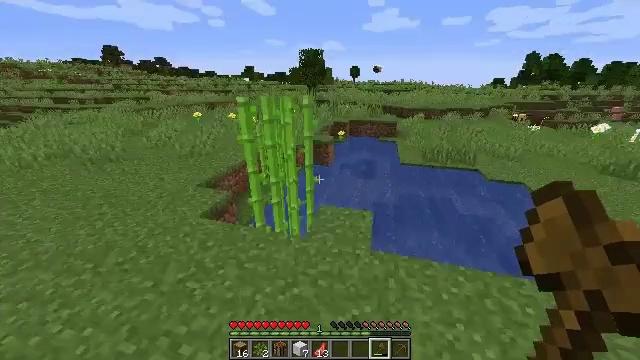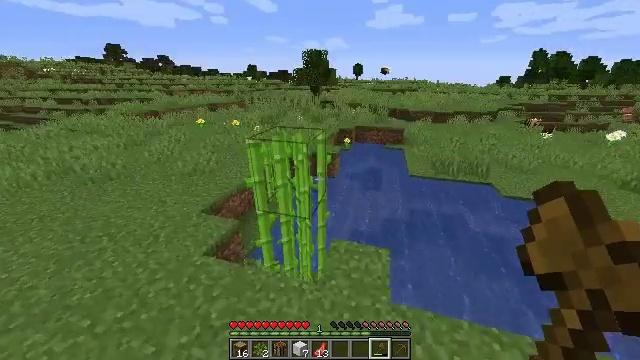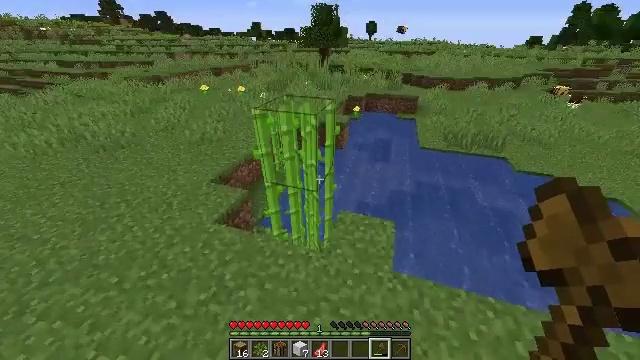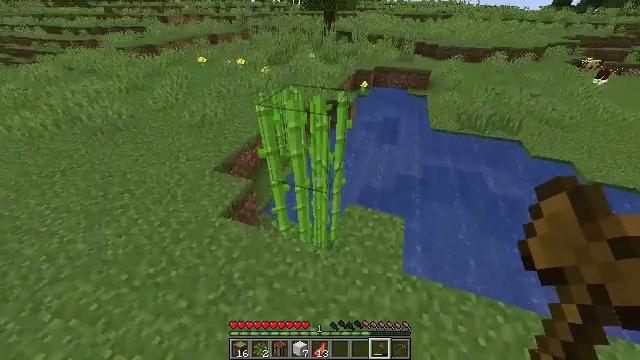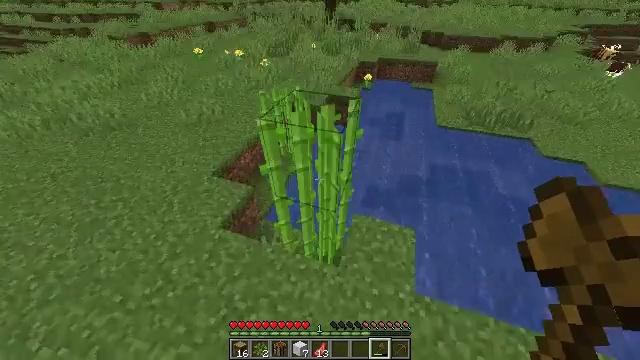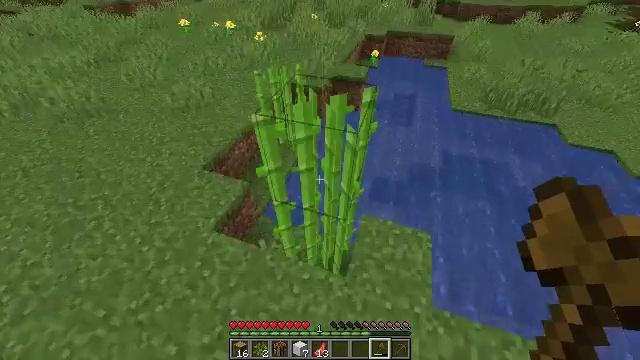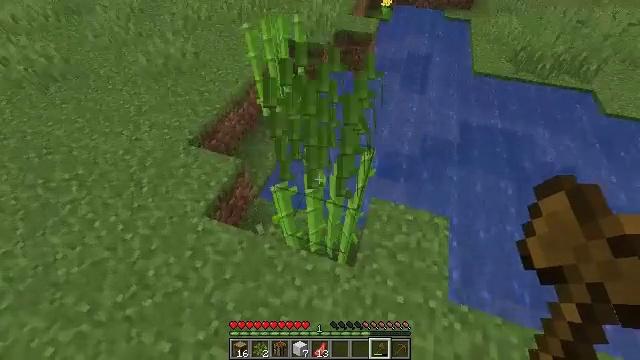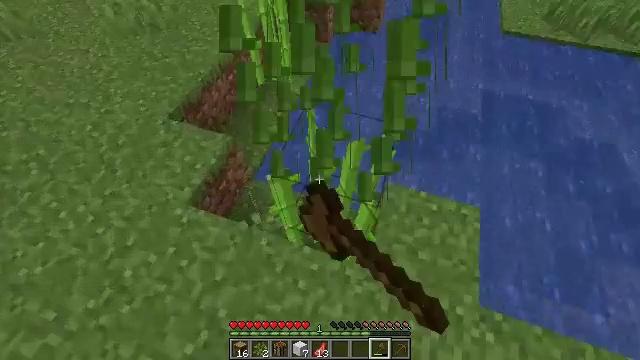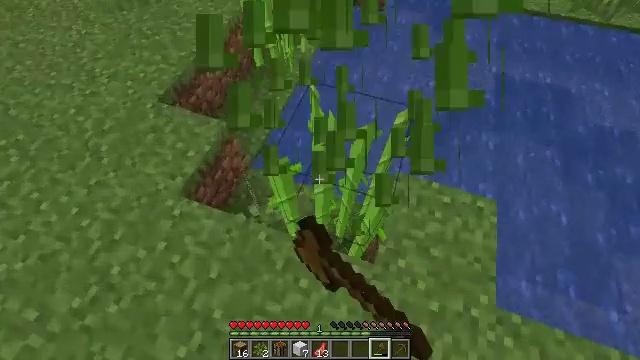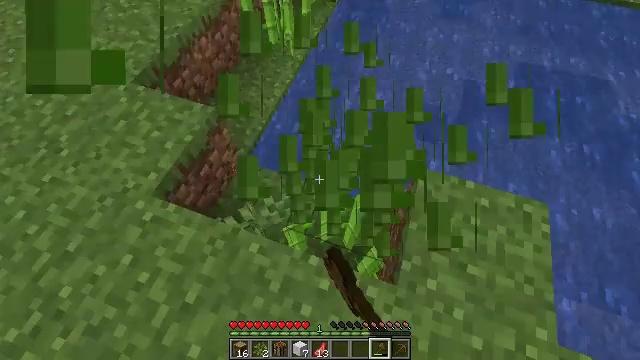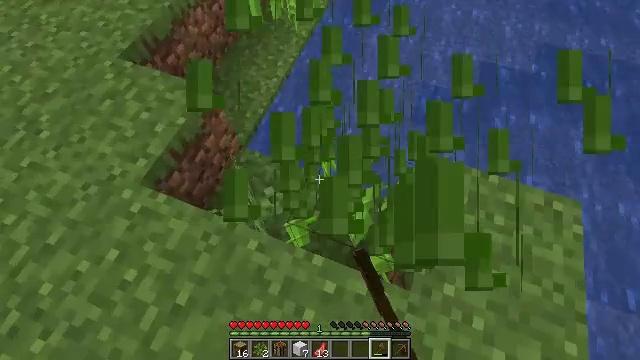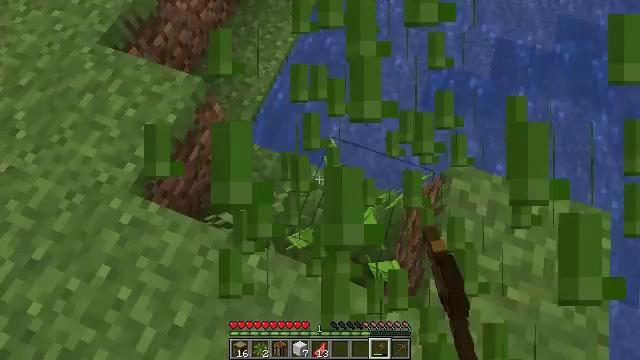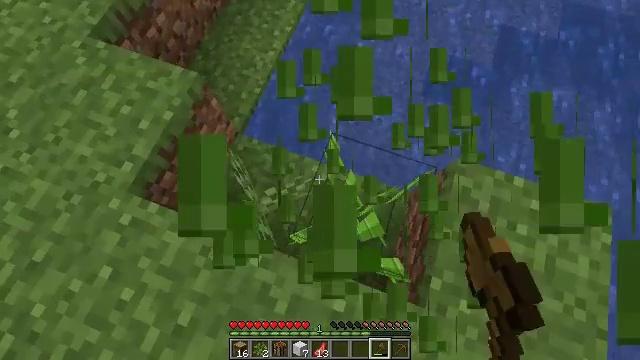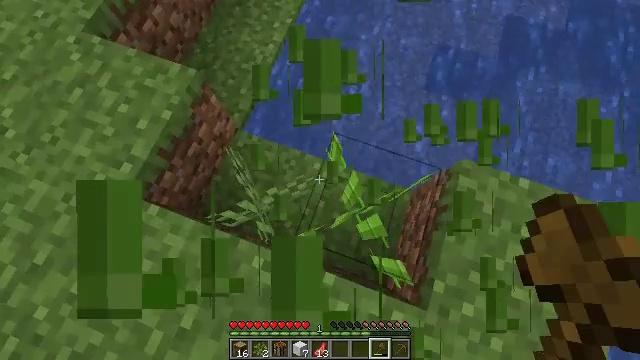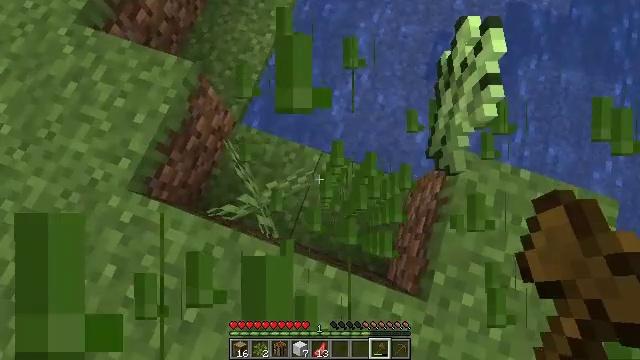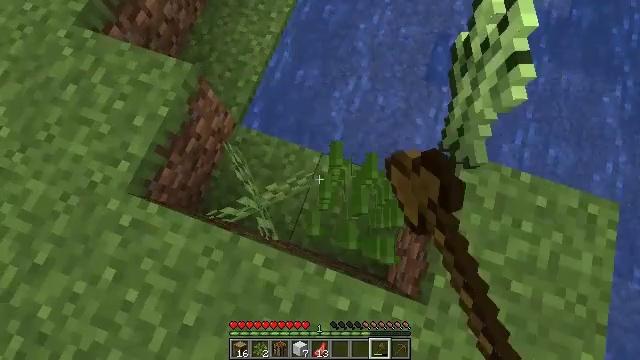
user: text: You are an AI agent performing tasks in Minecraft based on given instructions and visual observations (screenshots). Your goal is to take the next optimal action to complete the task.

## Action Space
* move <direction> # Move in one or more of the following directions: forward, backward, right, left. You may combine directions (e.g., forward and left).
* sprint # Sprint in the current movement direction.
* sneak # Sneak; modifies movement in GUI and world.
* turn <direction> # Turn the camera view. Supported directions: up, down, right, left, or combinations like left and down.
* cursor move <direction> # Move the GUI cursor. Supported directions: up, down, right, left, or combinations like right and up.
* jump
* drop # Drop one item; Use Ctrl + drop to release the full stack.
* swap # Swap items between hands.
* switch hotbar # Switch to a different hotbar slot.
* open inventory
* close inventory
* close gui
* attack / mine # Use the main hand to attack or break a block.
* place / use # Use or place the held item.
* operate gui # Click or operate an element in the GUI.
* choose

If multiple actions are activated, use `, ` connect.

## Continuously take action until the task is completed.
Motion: motion action
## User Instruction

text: Break the sugar cane.
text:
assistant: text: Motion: move forward
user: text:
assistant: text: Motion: move forward, turn left and down
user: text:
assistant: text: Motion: move forward, turn down
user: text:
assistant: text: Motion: turn down
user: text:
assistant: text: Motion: turn down
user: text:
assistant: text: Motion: turn down, attack / mine
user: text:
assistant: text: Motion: turn down, attack / mine
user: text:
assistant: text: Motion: turn down, attack / mine
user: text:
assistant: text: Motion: attack / mine
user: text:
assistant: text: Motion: turn left and down
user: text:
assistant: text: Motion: turn down
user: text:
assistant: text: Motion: turn down
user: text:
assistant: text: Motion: turn down
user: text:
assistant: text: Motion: turn down, attack / mine
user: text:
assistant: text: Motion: move forward, attack / mine
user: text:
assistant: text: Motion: move forward and move right
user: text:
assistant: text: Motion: move forward and move right
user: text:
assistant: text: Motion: move forward and move right, turn left and down
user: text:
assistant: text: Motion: no_op